Question: Need to draw angular sides of menubar as

inner content may be the some labels or links.
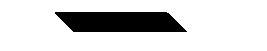
Answer: How about using CSS3 <URL>?
<URL>
'''
.shape {
width: 200px;
height: 50px;
-webkit-transform: skew(30deg);
-moz-transform: skew(30deg);
transform: skew(30deg);
background: #000;
margin: 20px;
}
'''
Nothing much to explain here, it's a simple 'div' element, which I've skewed by '30deg' which will result in the shape you expected.
Note: It's a CSS3 property, so older browsers, as well as IE will spoil your things, make sure you use <URL>.
---
Other way to achieve this is by using ':after' and ':before' pseudo and CSS Triangles along with 'content' property.
<URL>
<URL>
<URL>
Here, am using a simple 'div' element and placing 2 CSS triangles which are 'positioned absolute' to the container. This is more compatible than above, if you are going for a NON CSS3 solution, you can choose this. Make sure you use 'display: block;' for ':before' as well as ':after'. And ofcourse you can merge the common styles but I've kept both separate, so that you can get easability to customize them separately.
'''
.shape {
width: 200px;
height: 50px;
background: #000;
margin: 50px;
position: relative;
}
.shape:before {
display: block;
content: "";
height: 0;
width: 0;
border: 25px solid #f00;
border-bottom: 25px solid transparent;
border-left: 25px solid transparent;
position: absolute;
left: -50px;
}
.shape:after {
display: block;
content: "";
height: 0;
width: 0;
border: 25px solid #f00;
border-top: 25px solid transparent;
border-right: 25px solid transparent;
position: absolute;
right: -50px;
}
'''